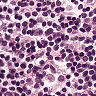
Metastatic tissue present: no